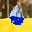
Label: 6